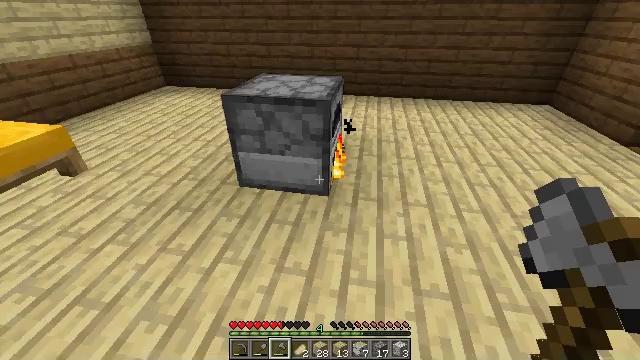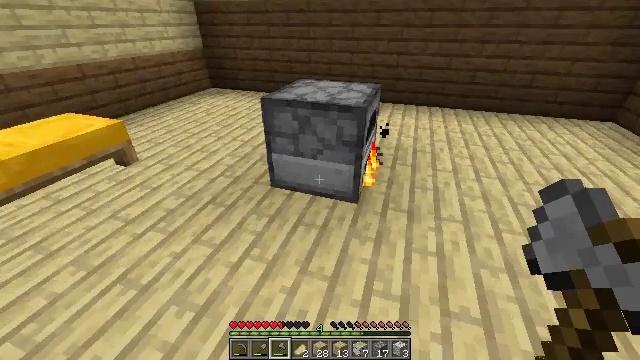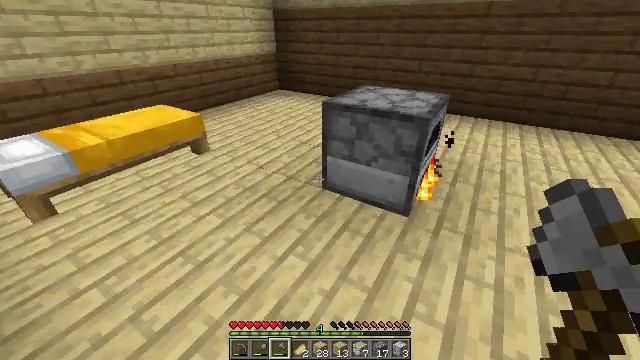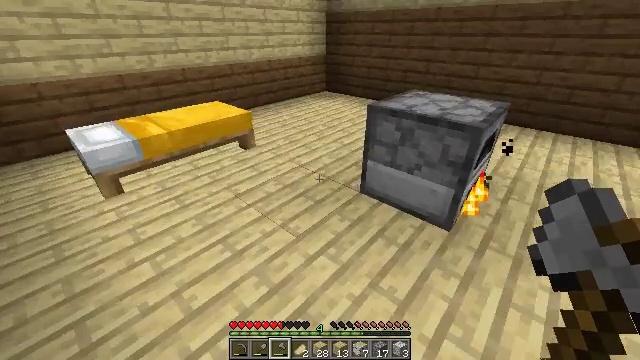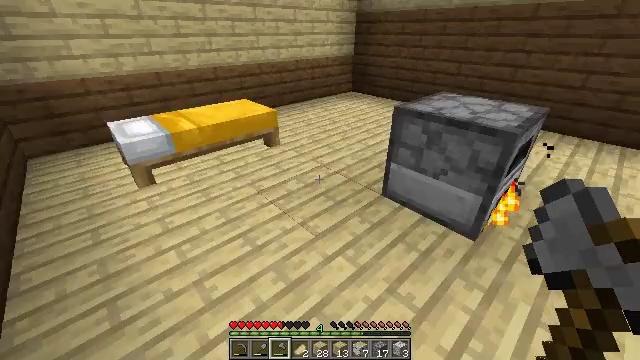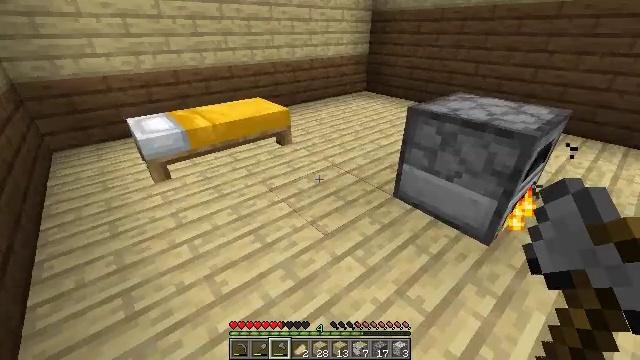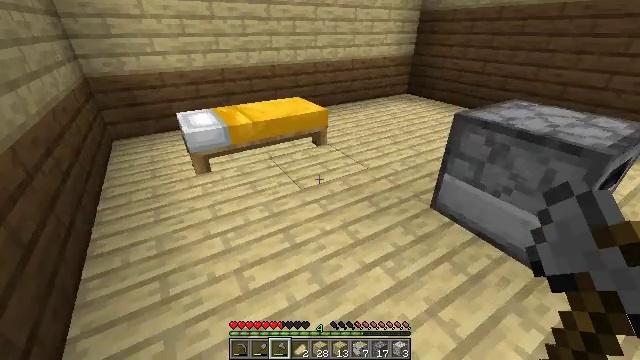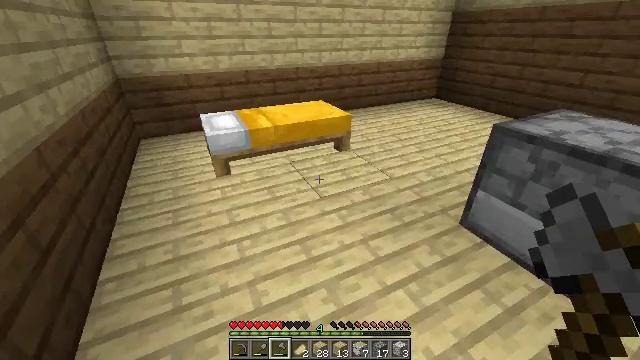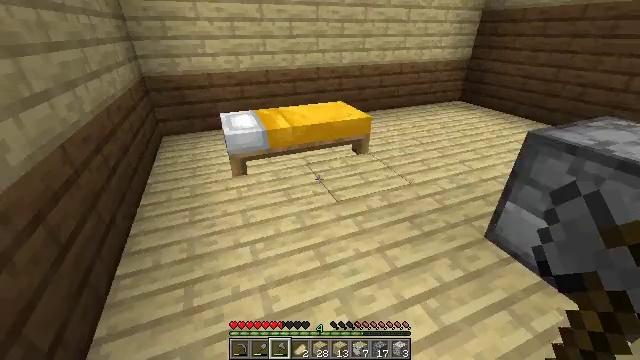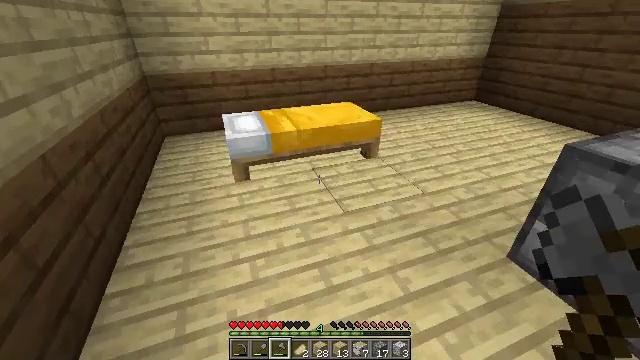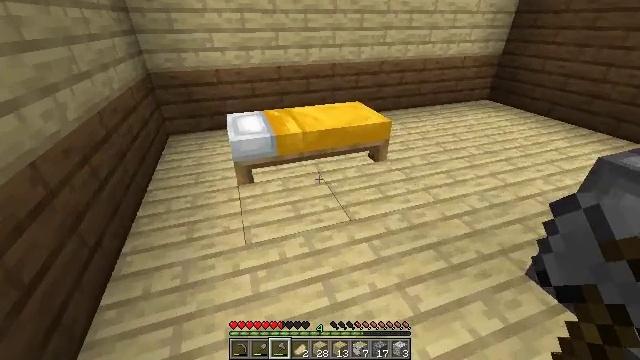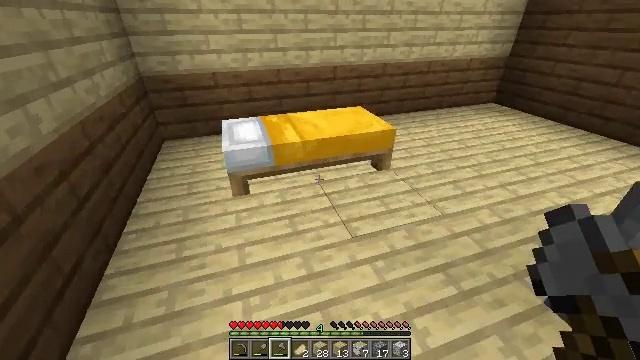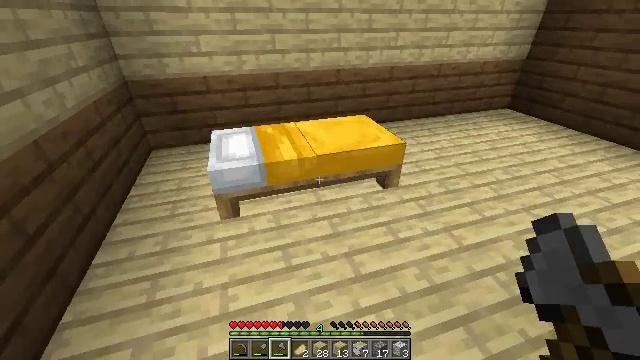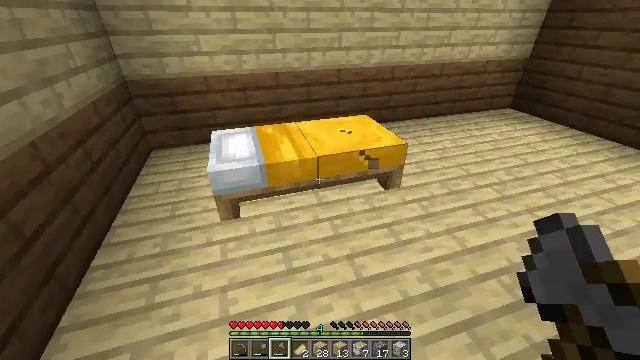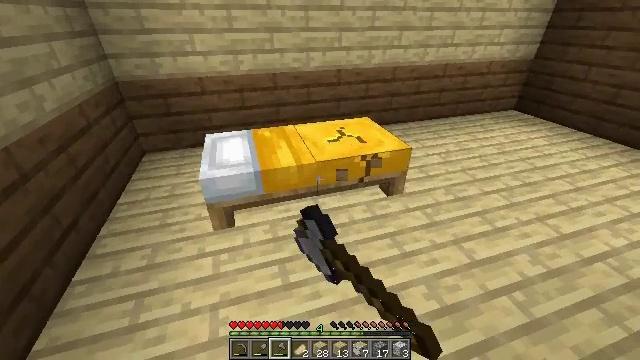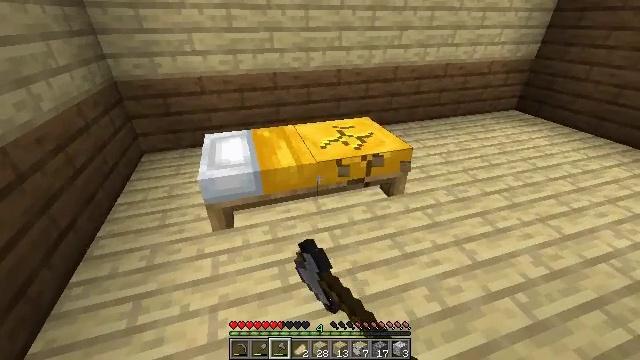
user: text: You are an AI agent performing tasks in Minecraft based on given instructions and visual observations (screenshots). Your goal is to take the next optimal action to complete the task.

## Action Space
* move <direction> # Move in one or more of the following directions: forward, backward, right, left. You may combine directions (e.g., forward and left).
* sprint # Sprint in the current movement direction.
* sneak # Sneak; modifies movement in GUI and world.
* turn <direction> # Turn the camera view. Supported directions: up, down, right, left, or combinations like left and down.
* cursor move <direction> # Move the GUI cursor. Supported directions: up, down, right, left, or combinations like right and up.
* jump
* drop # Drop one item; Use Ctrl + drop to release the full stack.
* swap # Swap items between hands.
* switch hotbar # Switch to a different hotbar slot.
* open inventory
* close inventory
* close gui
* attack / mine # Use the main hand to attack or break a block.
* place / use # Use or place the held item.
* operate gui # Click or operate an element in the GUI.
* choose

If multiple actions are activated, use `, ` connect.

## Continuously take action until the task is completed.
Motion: motion action
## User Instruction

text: Gather the yellow bed by attacking it.
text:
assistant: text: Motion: turn left and up, close gui
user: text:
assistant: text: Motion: turn left and up
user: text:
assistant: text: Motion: turn left
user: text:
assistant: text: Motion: turn left
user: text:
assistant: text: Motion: turn left
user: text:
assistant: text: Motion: move forward, turn left
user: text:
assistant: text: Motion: move forward, turn left
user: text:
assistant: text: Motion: move forward, turn left
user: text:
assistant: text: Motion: move forward, turn left
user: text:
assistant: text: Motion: move forward, turn left
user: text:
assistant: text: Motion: move forward
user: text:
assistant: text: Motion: move forward
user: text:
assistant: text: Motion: attack / mine
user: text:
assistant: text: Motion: attack / mine
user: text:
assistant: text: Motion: attack / mine
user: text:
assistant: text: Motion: attack / mine
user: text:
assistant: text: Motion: attack / mine
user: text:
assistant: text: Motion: attack / mine
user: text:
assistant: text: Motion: attack / mine
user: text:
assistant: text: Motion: attack / mine
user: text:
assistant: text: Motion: attack / mine
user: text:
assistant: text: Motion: attack / mine
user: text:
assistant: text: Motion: attack / mine